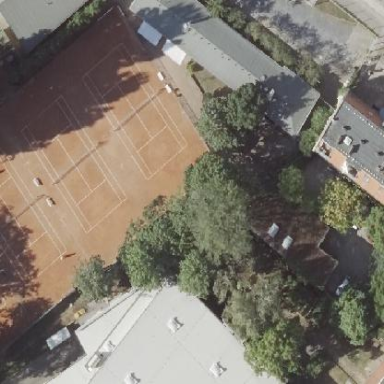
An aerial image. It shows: Tennis court on pitch designated for leisure land.